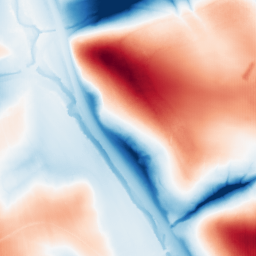
Category: classical
Decomposition family: gaussian_anisotropic
Decomposition parameters: sigma_x: 20
sigma_y: 50
Upsampling method: fft_zeropad
Upsampling parameters: scale: 8
Upsampling scale: 8